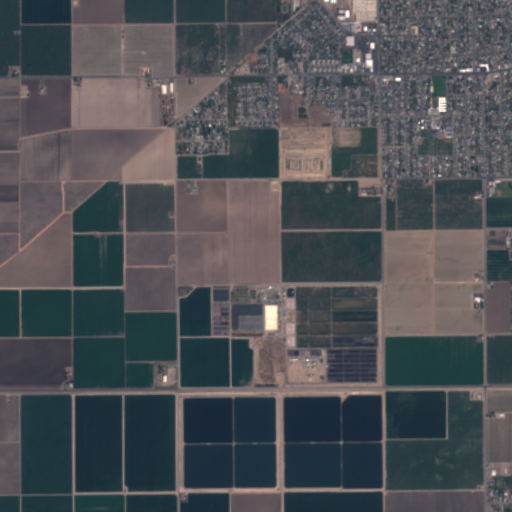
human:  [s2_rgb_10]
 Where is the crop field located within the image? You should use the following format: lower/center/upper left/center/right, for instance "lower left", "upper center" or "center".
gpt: The crop field is located in the upper right of the image.
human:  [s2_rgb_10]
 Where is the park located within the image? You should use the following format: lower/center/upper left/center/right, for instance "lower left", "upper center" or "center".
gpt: The park is located in the upper right of the image.
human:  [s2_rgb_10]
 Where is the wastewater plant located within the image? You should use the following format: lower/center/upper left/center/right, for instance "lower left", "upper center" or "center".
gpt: The wastewater plant is located in the lower center of the image.
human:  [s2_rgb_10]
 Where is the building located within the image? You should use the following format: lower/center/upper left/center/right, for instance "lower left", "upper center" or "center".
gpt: The building is located in the upper right of the image.
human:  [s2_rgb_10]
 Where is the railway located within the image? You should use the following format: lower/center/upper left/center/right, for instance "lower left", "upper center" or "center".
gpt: The railway is located in the upper right of the image.
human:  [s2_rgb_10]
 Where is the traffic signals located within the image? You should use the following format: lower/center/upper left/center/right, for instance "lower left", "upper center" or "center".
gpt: The traffic signals is located in the upper right of the image.
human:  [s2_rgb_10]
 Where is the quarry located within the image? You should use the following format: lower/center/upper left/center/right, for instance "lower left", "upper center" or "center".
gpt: There is no quarry in the image.